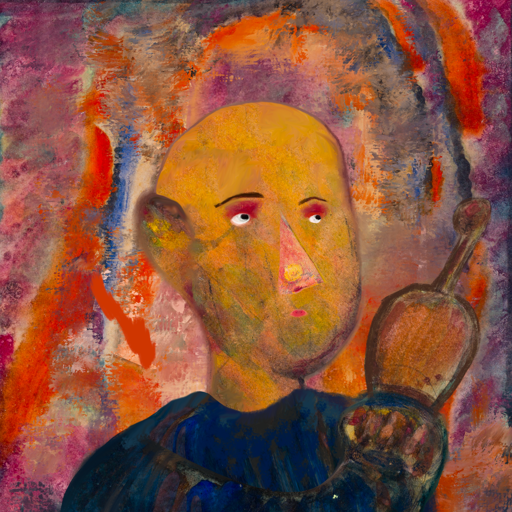
Background: Experience, Head And Neck Side: Gypsy_Mother, Face Side: Irani, Bust: Pipe, Hair Side: Blank, Head Accessory: Blank, Second Necklace: Blank, Necklace: Blank, Baby: Blank